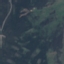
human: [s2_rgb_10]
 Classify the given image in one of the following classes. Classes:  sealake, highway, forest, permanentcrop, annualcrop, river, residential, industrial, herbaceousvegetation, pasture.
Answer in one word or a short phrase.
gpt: HerbaceousVegetation